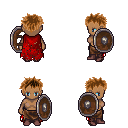
a pixel art fantasy rpg character, female body template, human, dark skin, red tattered cape, robe skirt, brown bedhead hairstyle, maroon shoes, shield, four views (front, back, left, right), 2x2 character sprite sheet, small pixel art, hard edges, no anti-aliasing